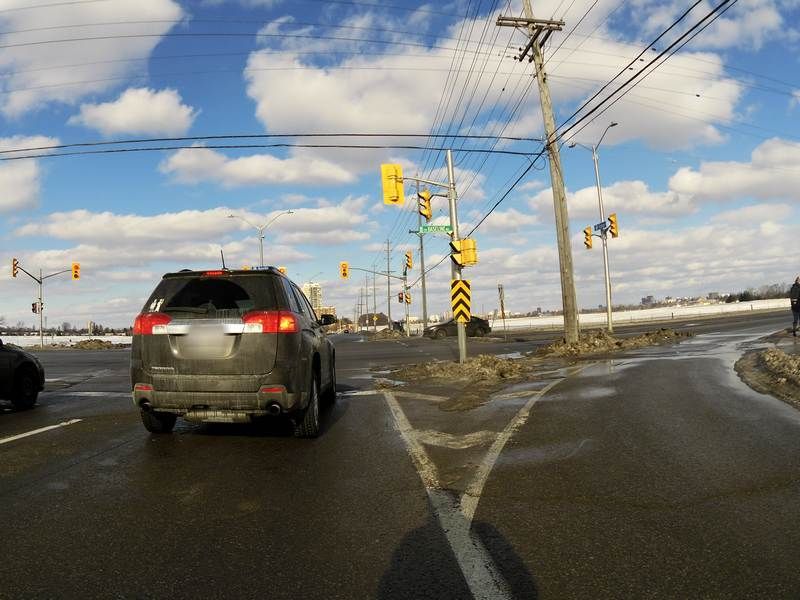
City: ottawa-gatineau